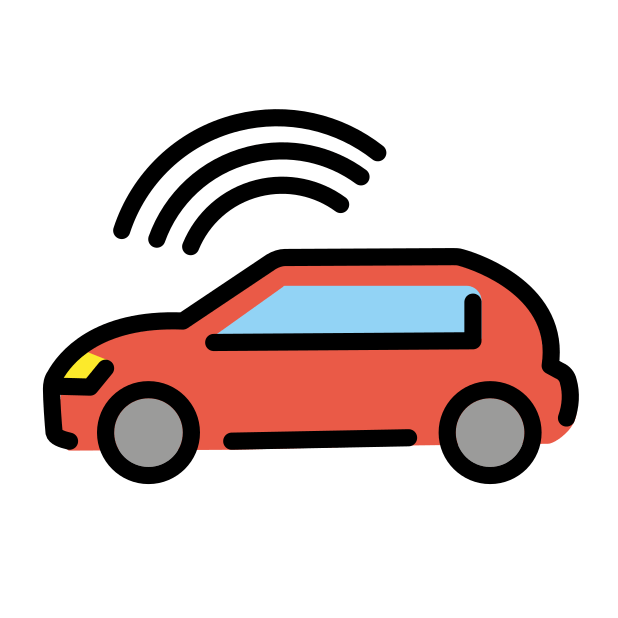
autonomous car